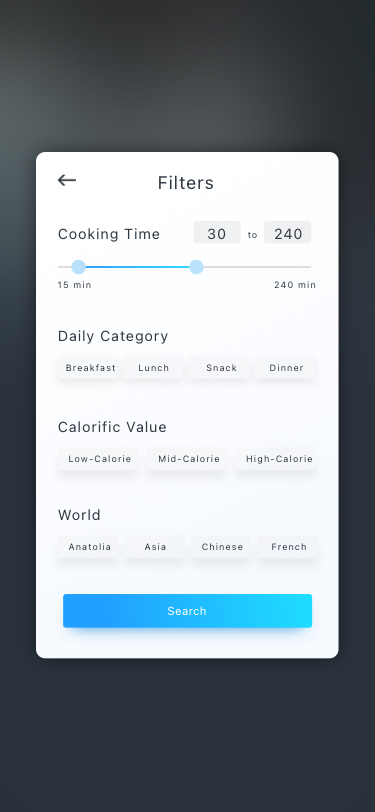
Text in this UI design:
to
30
240
Cooking Time
Filters
Daily Category
Calorific Value
World
240 min
15 min
Breakfast
Anatolia
Asia
Chinese
French
Low-Calorie
Mid-Calorie
High-Calorie
Lunch
Snack
Dinner
Search